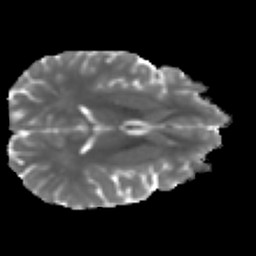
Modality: MD
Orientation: axial
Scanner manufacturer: ge
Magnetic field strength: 3 T
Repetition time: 7.98 s
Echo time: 0.0701 s